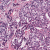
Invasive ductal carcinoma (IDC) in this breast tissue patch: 1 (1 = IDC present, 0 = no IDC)